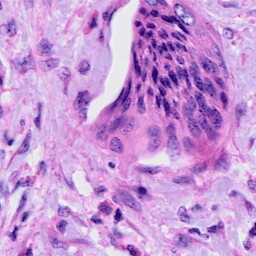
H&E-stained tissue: Cervix